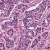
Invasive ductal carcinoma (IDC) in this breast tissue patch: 1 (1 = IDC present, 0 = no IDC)